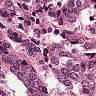
Metastatic tissue present: yes